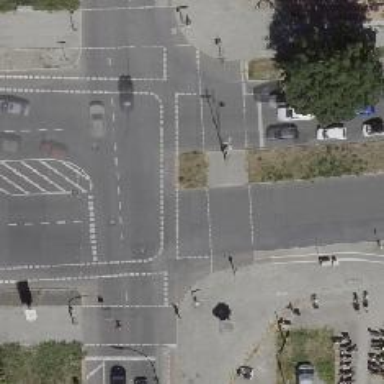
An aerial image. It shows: Traffic island located on footway.